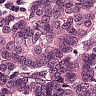
Metastatic tissue present: yes